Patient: sex M, age 29
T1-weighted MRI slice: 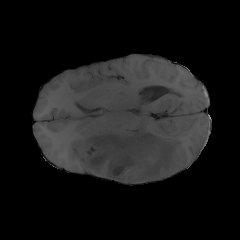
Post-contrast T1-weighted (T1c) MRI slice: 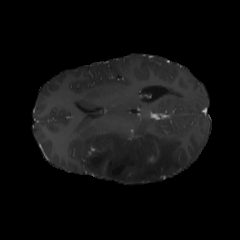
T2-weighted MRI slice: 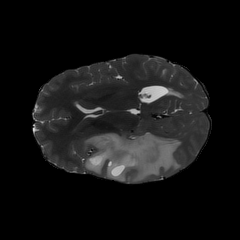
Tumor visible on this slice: yes
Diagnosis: Astrocytoma, IDH-mutant
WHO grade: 4